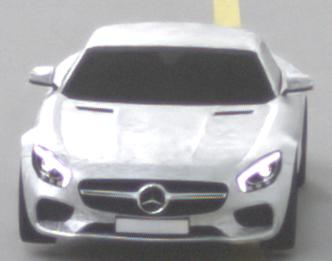
Make: Mercedes-Benz
Model: AMG GT Coupé
Detailed model: AMG GT (190) Coupé
Model produced from: 2014/10
Model produced until: 2017/01
Doors: 2
Color: white
Road condition: dry road
Daytime: morning or afternoon
Contrast: low contrast